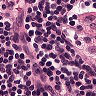
Metastatic tissue present: no